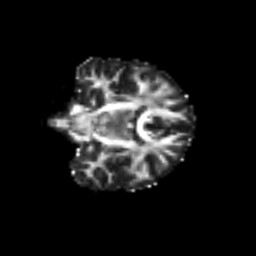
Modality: FA
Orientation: coronal
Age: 49
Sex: female
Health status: ill
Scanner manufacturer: siemens
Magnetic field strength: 3 T
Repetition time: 8.7 s
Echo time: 0.11 s